Question: I was wondering how to make like one of those silent programs that run on your desktop but at the same time doesn't show a picture in your taskbar in the bottom?
This is kind of hard to explain since my experience is limited to making GUIs that show up in the taskbar and has the top bar with the minimize, maximize, and close buttons.
I want to make a program running that is something like this:

See those boxes? How would I create something like that with Java?
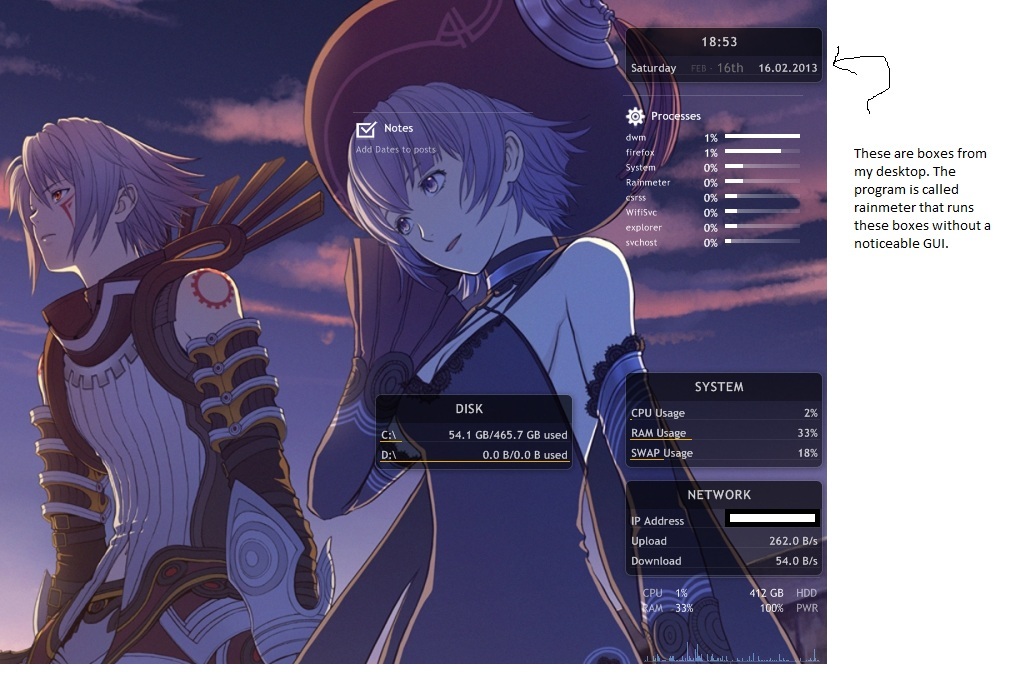
Answer: You can use translucent windows in Java: <URL>
It will depend on the capabilities of the platform (that you can query for). You will probably need at least per-pixel transparency, if not translucency. No idea if they are supported on both Windows 7 and Mac, you have to try.